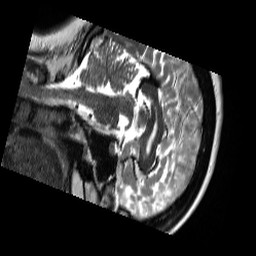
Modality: T2w
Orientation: sagittal
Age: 35
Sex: female